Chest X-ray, PA view. Patient: 50 years old, sex F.
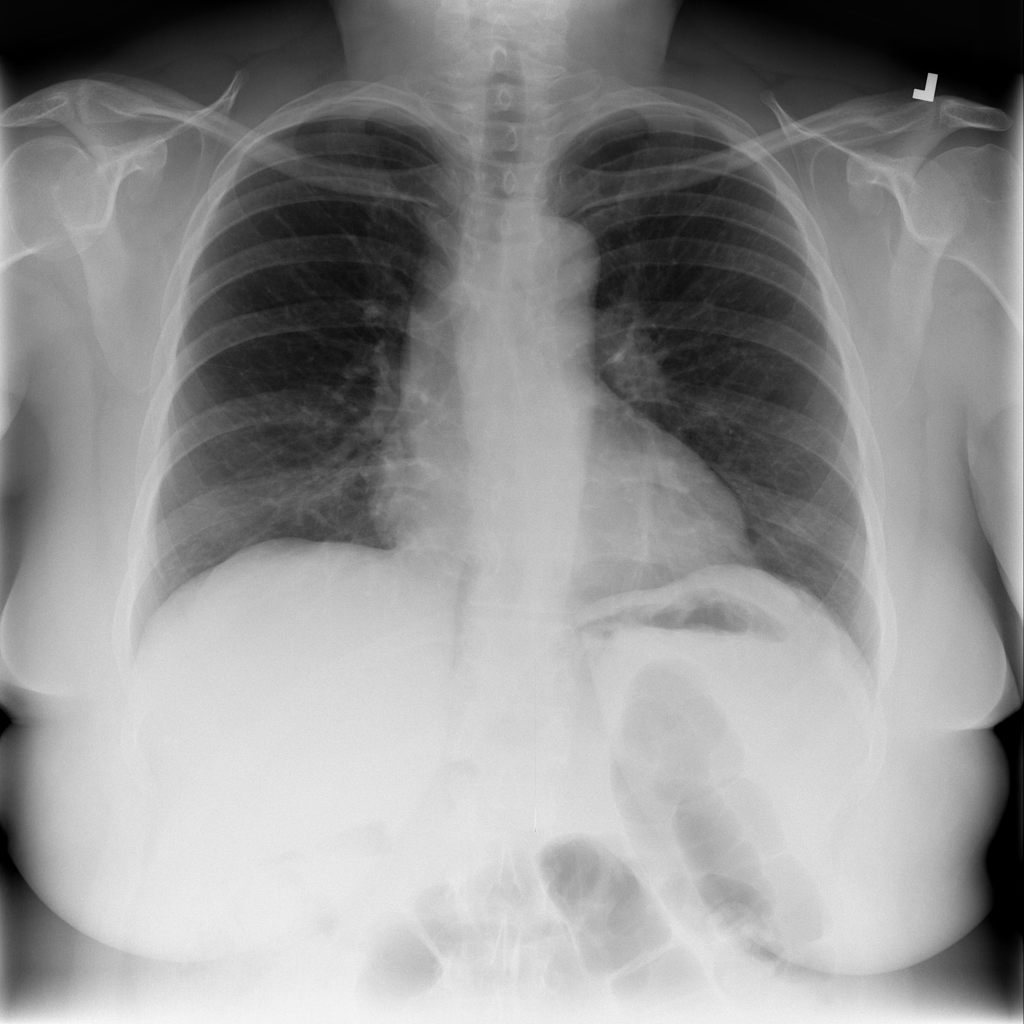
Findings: No Finding